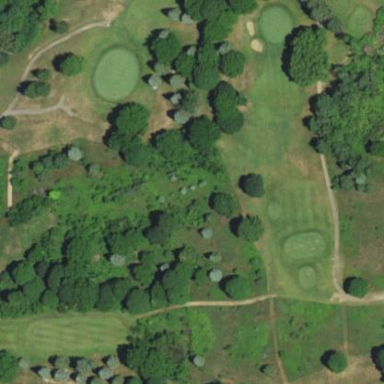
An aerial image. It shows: Rough area on the golf course covered with grassland.